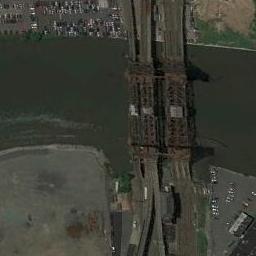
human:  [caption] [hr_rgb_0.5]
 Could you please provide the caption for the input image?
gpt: On one side of the river, There are farmland  And on the other side, There are settlements .

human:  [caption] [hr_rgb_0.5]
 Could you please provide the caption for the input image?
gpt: Two bridges built on a dark green river and a parking lot on the one side of the river .

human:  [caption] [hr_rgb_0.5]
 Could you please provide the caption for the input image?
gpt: There is a bridge over the river next to the open place .

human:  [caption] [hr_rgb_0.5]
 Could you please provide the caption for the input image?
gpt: Two parallel bridges connect the land on both sides of the turquoise water  There are arched supports on the bridge and many cars stop on the river bank .

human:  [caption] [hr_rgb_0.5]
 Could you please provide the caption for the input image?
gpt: The three Bridges vary in size .